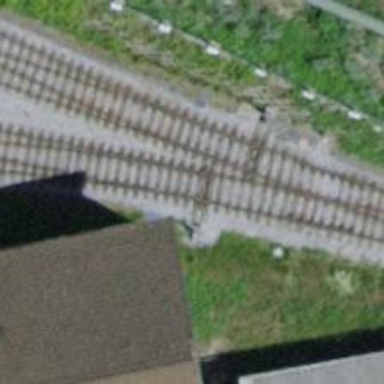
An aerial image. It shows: Railway switch.